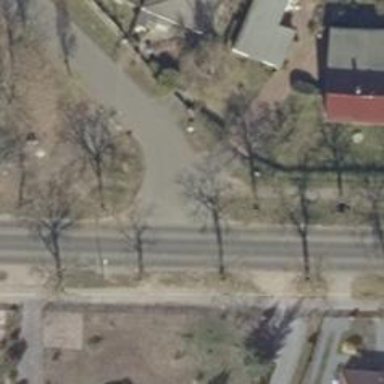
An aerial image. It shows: Residential road with asphalt surface.